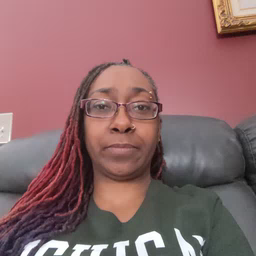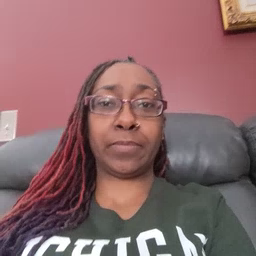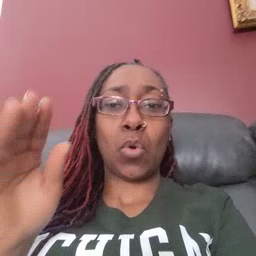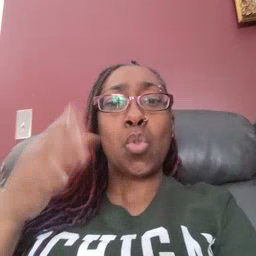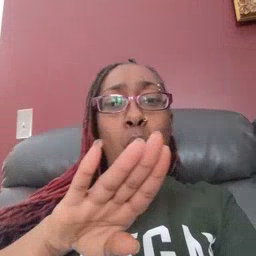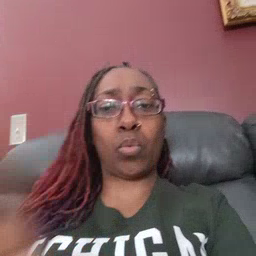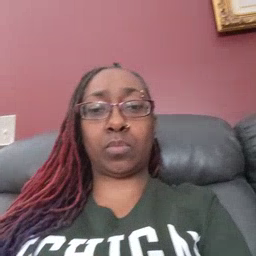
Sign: close